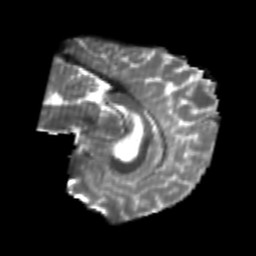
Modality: T2w
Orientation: sagittal
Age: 20
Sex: male
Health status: healthy
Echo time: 0.074 s